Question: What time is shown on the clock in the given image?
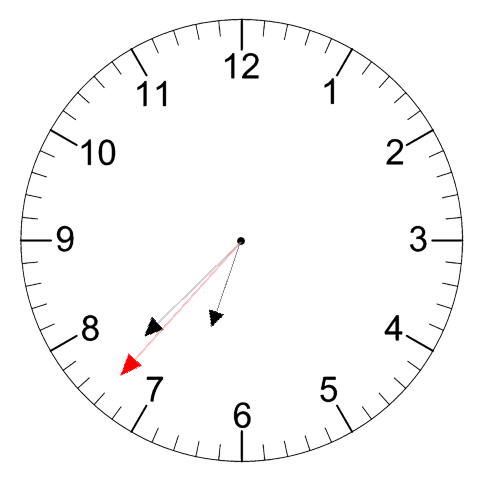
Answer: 06:37:37